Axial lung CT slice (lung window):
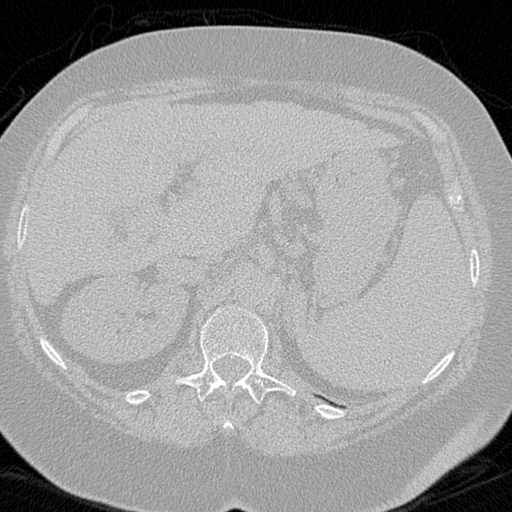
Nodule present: no